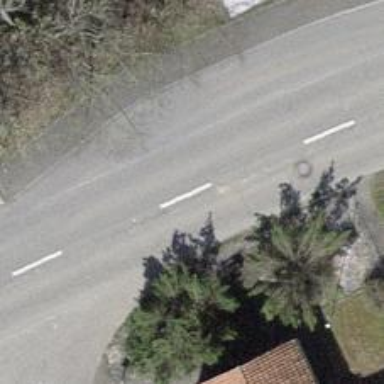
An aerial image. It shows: Bus stop equipped with public transport stop position.